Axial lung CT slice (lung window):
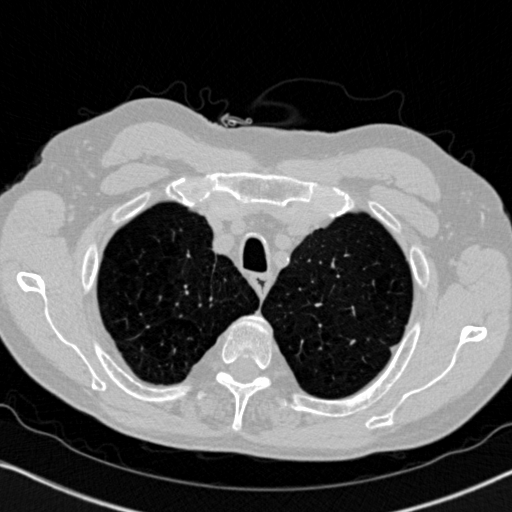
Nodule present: no